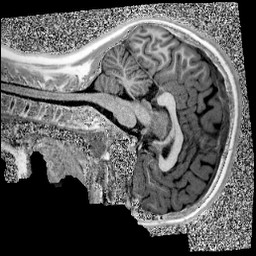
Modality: UNIT1
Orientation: sagittal
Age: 13
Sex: male
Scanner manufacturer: siemens
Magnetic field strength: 3 T
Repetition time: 4 s
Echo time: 0.00299 s